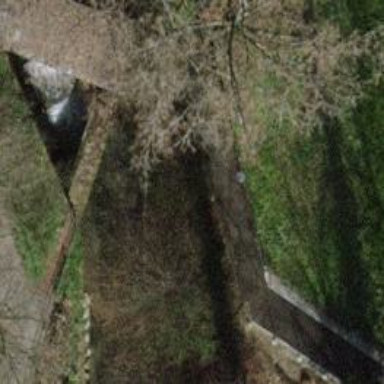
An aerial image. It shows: Path on bridge.